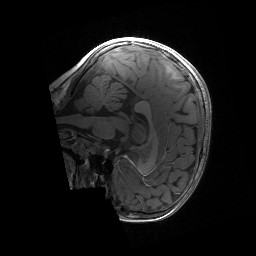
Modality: T1w
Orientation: sagittal
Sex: female
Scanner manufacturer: siemens
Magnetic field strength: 3 T
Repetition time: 1.9 s
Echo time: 0.00243 s